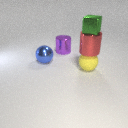
small green metal cube above large red metal cylinder